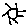
Label: sun